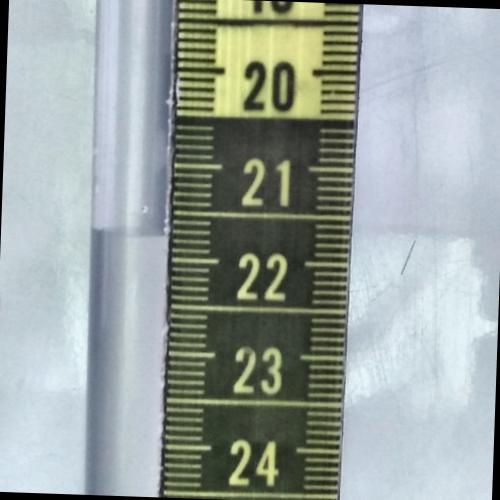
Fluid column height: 21.8 cm